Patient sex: F
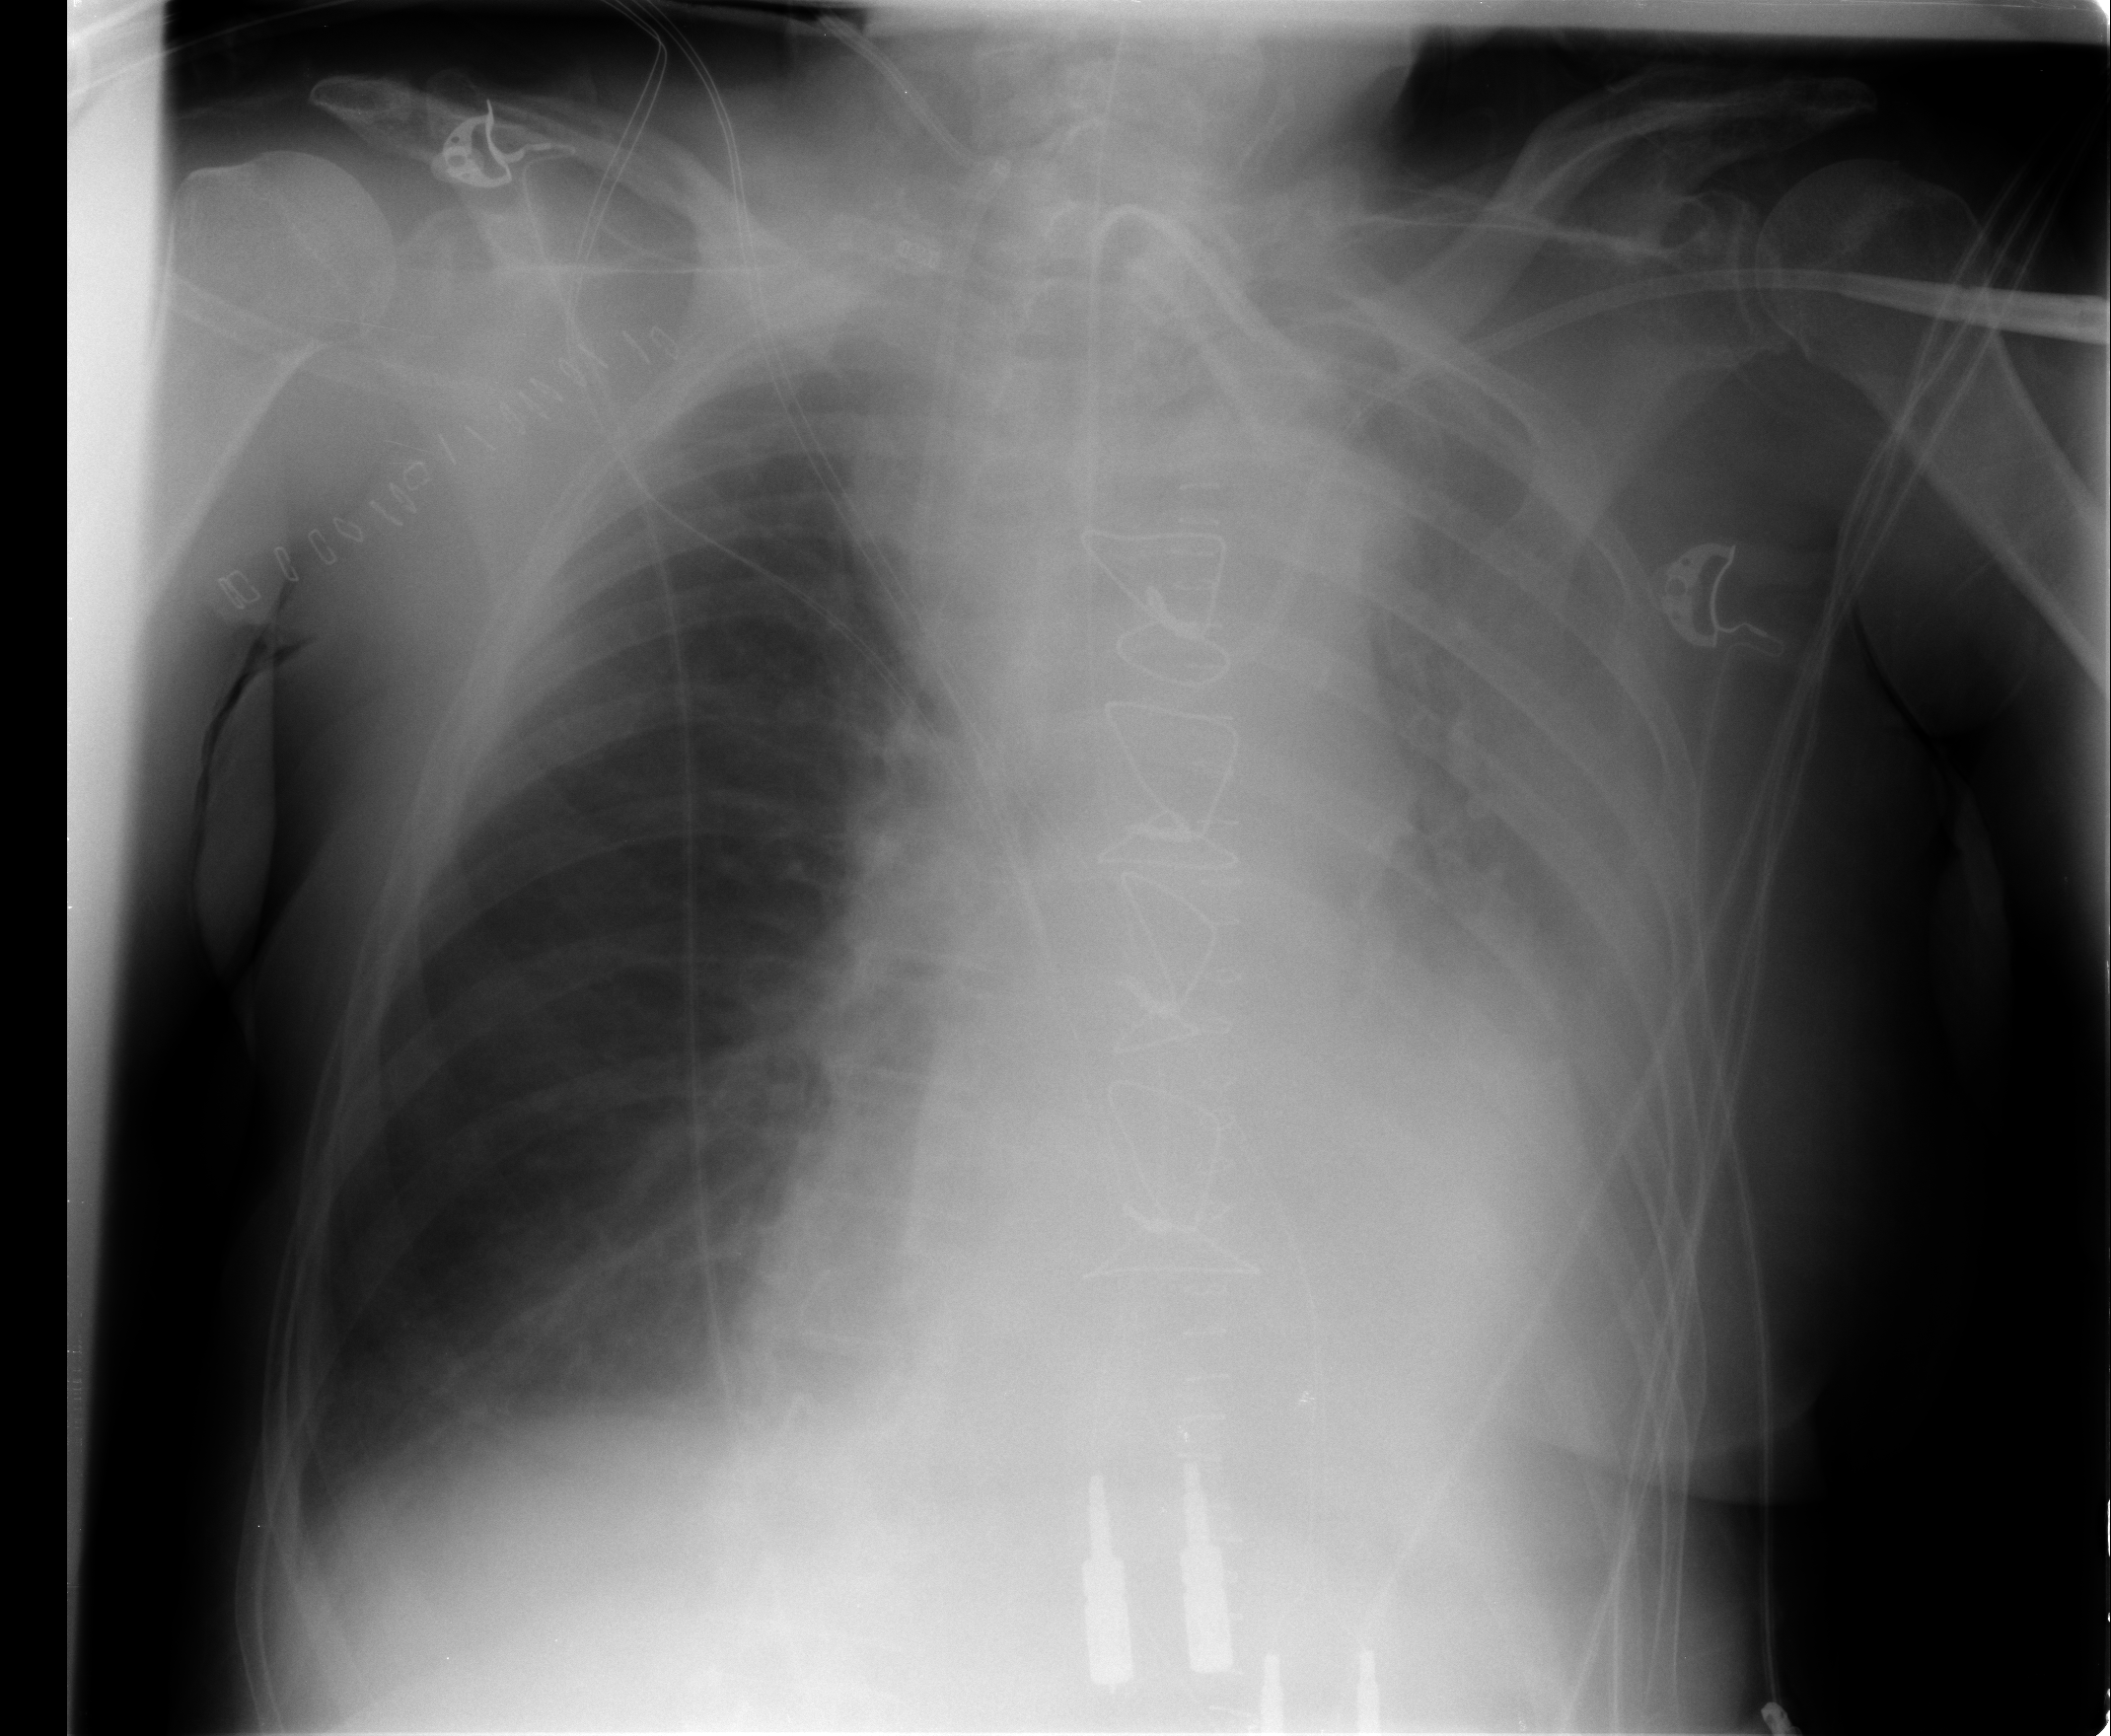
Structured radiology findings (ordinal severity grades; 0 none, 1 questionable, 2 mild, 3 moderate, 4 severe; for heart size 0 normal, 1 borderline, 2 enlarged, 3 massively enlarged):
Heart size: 2
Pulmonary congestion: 2
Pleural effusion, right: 2
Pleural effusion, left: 3
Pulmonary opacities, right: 0
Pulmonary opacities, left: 1
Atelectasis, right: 2
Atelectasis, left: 2